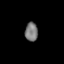
Tissue: lung
Cell type: Endothelial cells
Senescence score: 0.6318
Nuclear area (px): 235
Mean DAPI intensity: 121.306